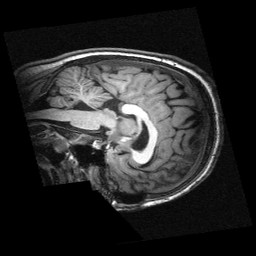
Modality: T1w
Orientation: sagittal
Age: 10
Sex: male
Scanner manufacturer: siemens
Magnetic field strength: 3 T
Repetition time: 2.3 s
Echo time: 0.00336 s